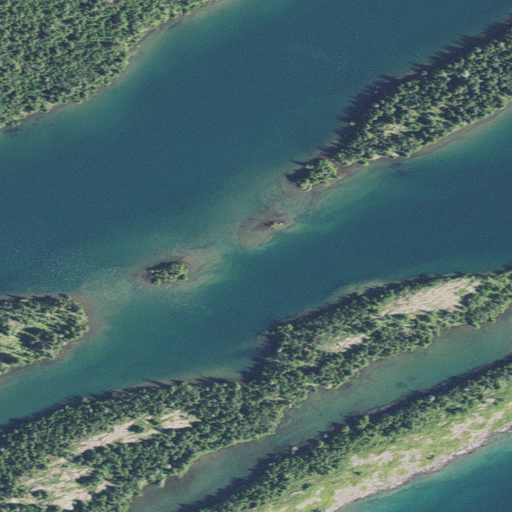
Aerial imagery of island in Michigan named Dog Island containing open water, barren land, herbaceous wetlands, evergreen forest, woody wetlands, grassland, and mixed forest